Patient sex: F
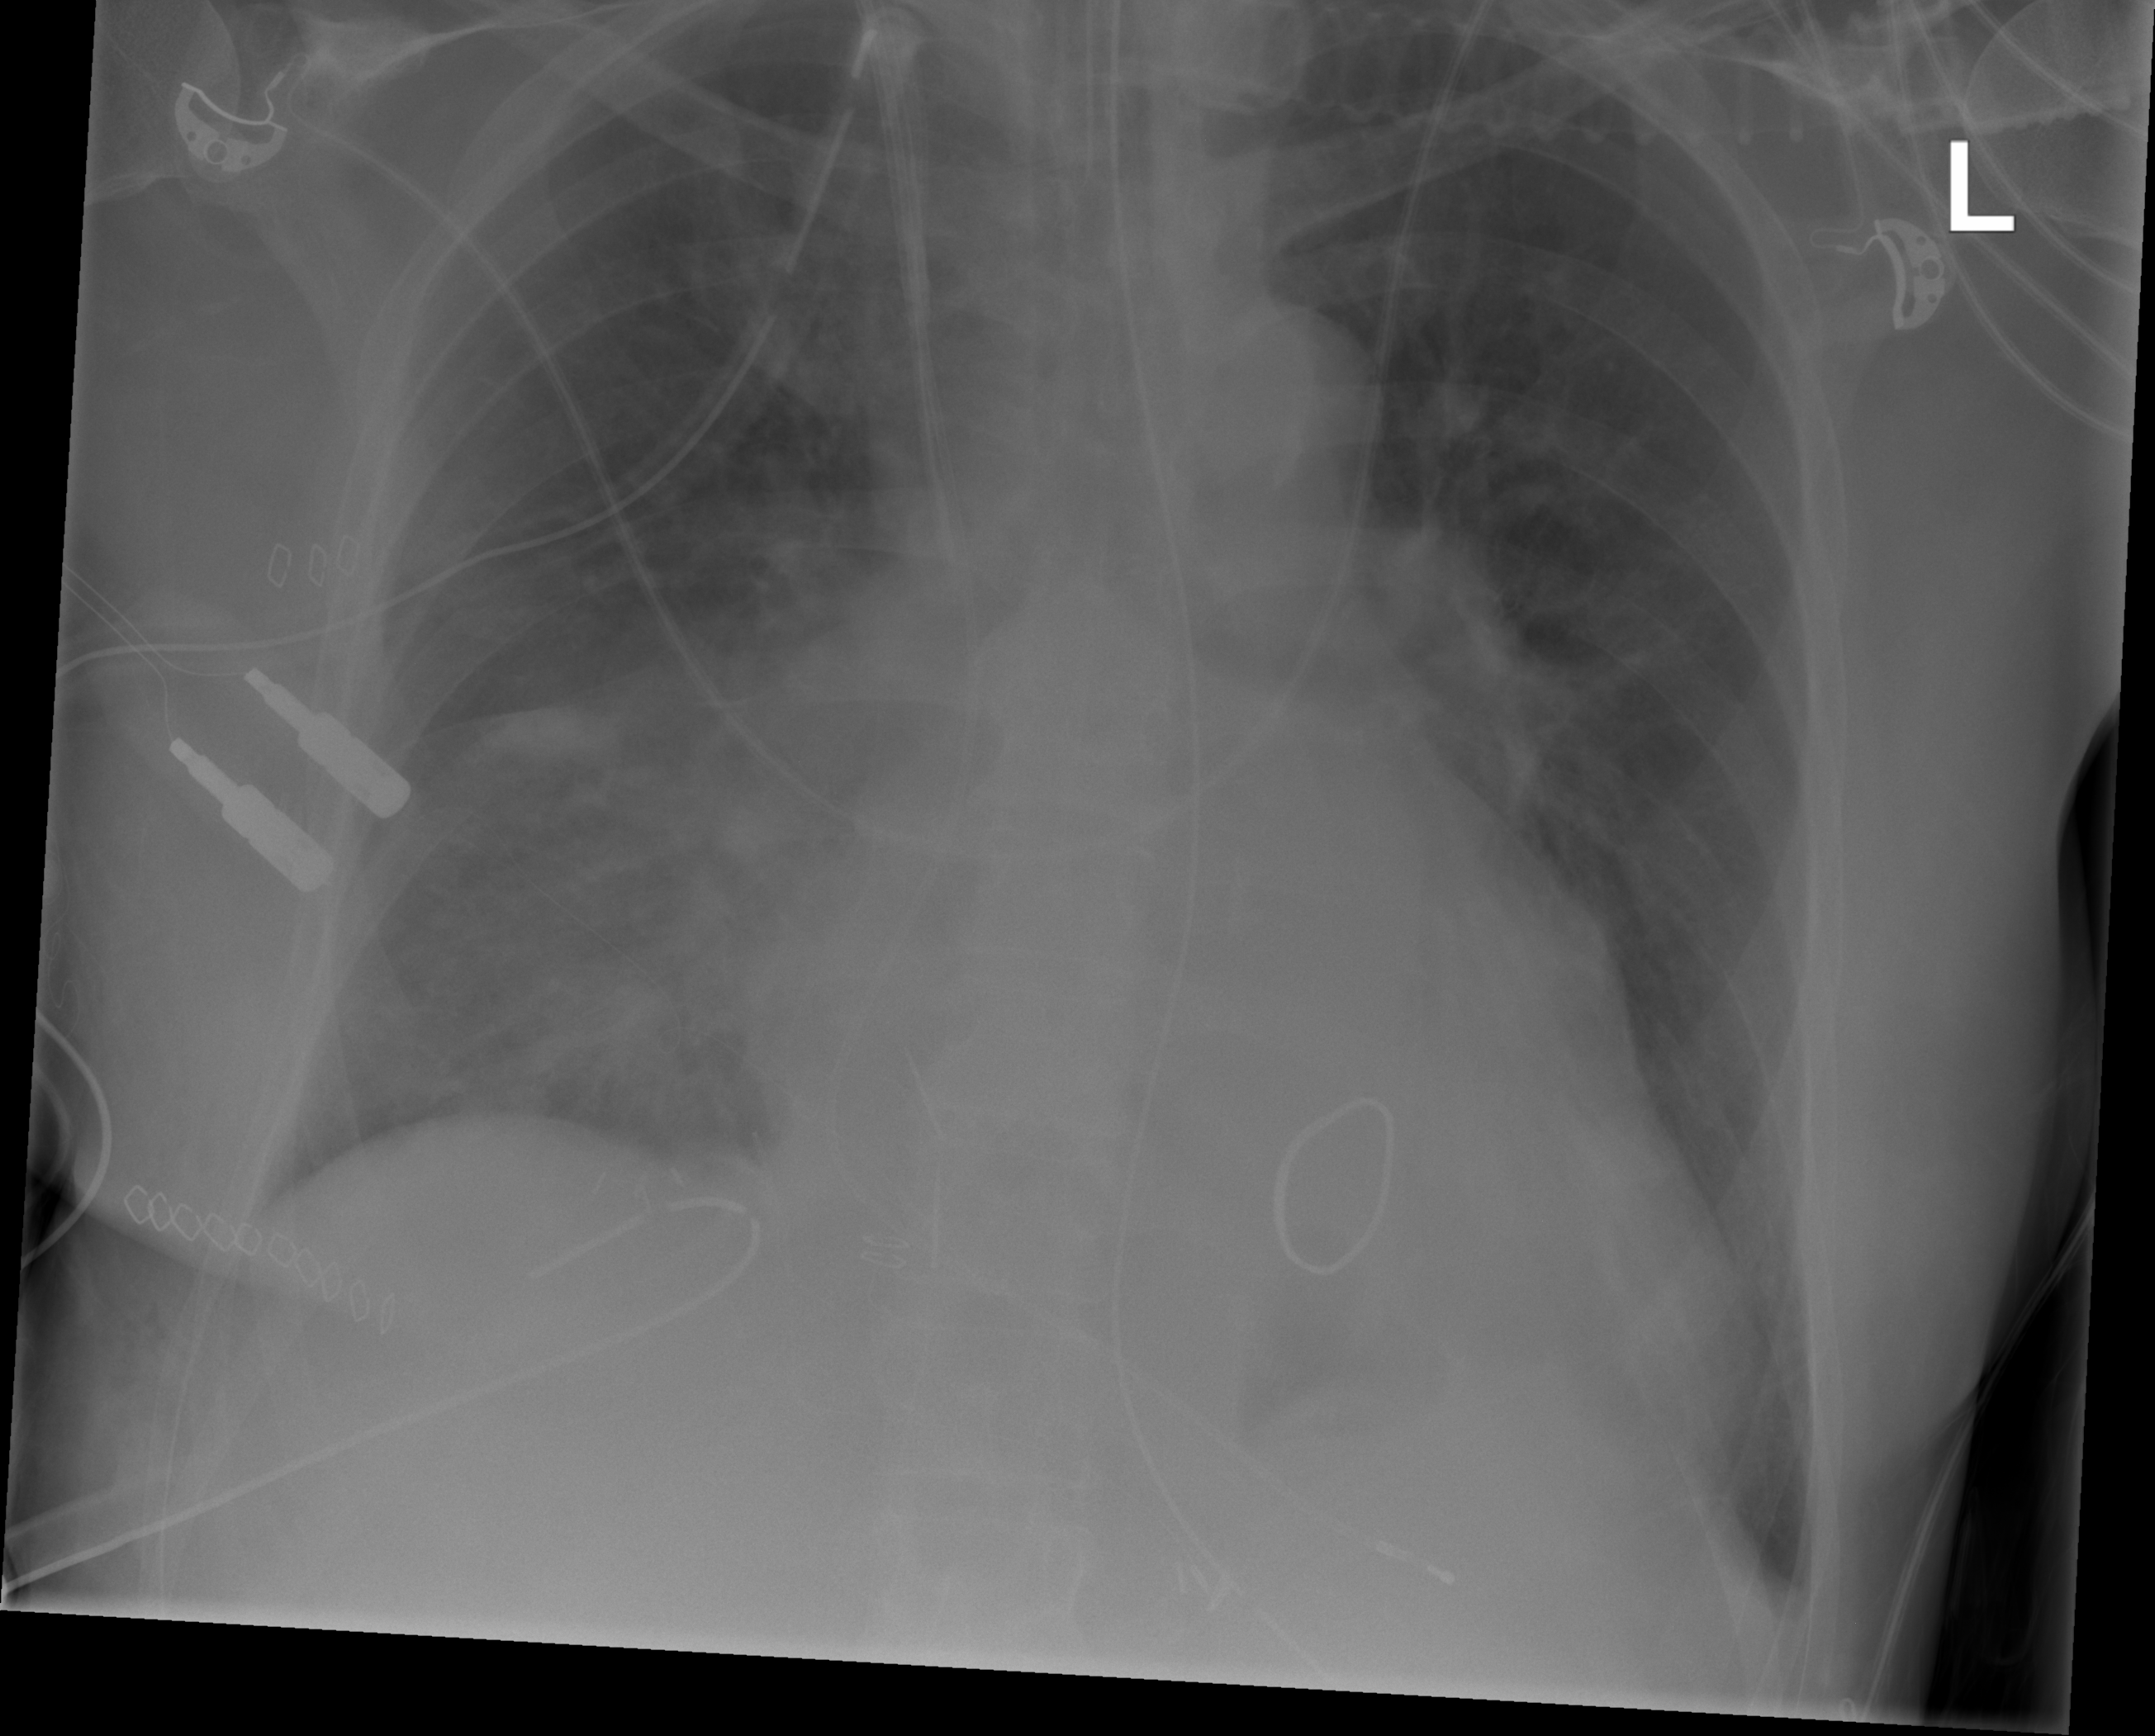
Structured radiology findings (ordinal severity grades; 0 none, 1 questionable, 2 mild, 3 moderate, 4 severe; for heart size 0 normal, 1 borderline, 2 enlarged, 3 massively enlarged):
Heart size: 2
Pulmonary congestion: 2
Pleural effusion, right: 2
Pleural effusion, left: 0
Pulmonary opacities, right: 3
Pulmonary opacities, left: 0
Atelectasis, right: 2
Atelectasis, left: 2